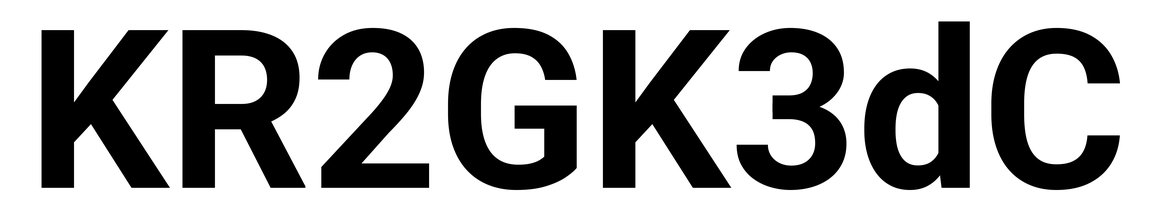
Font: Roboto_Bold